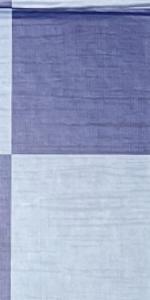
Label: Empty